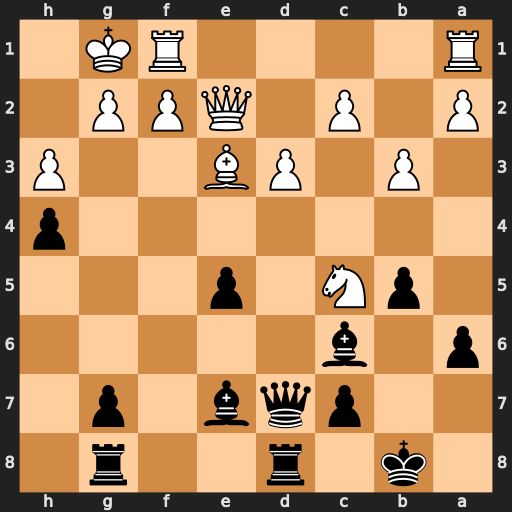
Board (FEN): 1k1r2r1/2pqb1p1/p1b5/1pN1p3/7p/1P1PB2P/P1P1QPP1/R4RK1
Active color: b
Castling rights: -
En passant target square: -
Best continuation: Bxc5 Bxc5 Qd5 f3 Qxc5+